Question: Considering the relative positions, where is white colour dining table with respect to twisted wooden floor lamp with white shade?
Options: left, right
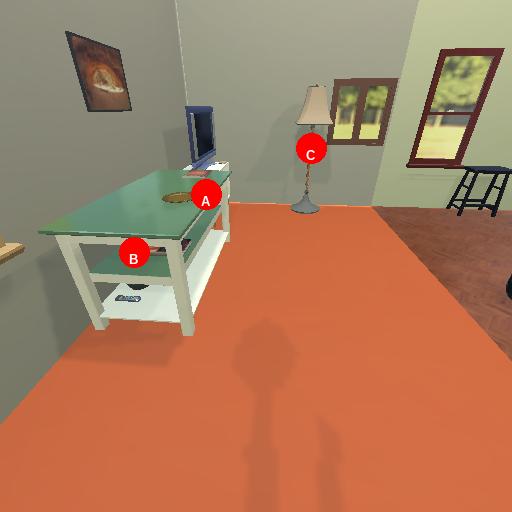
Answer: left